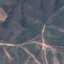
Land use / land cover class: HerbaceousVegetation